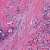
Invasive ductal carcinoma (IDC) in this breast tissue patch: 1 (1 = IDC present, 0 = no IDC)